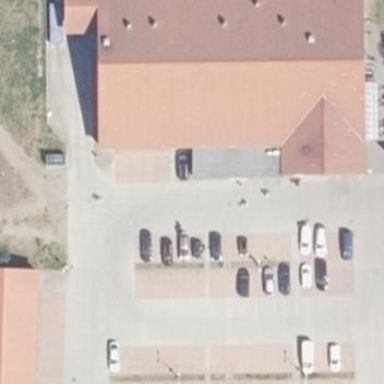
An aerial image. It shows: Retail building housing supermarket.